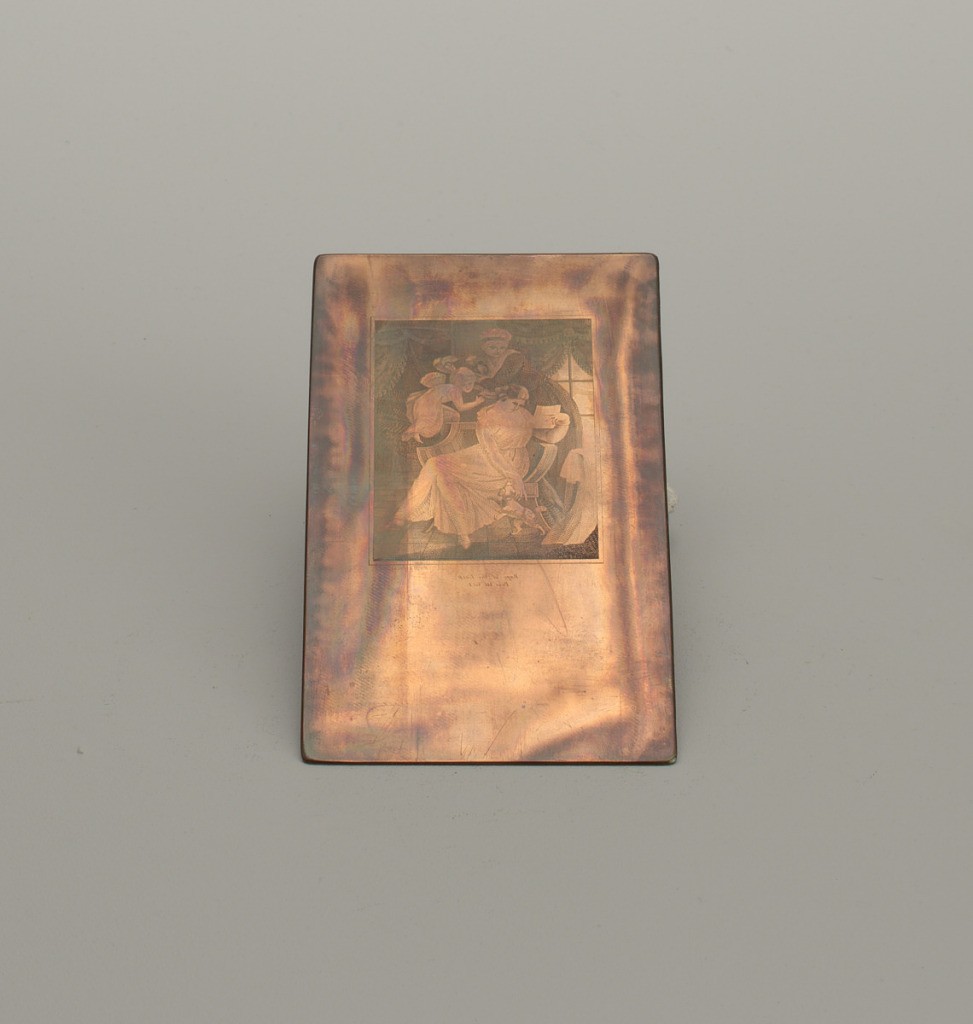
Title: Illustration for Alexander Pope's "Rape of the Lock". vol.1, p. 141
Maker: Alexander Pope
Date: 1825 - 1830
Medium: Copper
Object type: engraving plate
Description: Vertical rectangle. A seated lady reads a letter, and fondles a dog, while she is being watched by a serving woman and a winged sprite. The couplet in reference is "I was then, Belinda, if report say true, Thy eyes first open'd on a billet-doux."